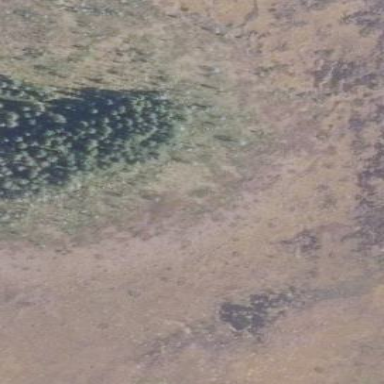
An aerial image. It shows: Woodland consisting mainly of needle-leaved trees.